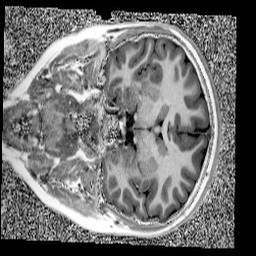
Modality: UNIT1
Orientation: coronal
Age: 10
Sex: female
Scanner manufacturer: siemens
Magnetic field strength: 3 T
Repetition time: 4 s
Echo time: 0.00303 s